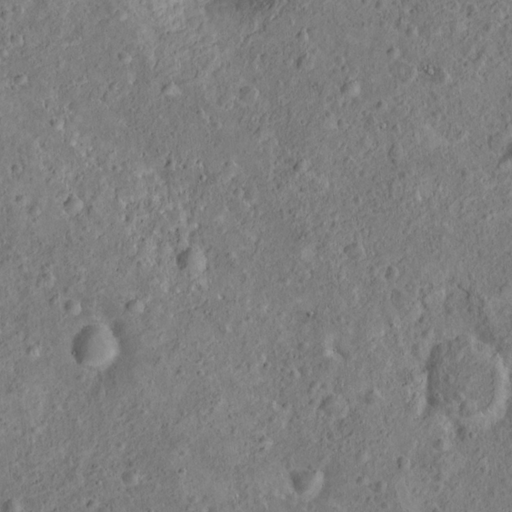
Objects detected: cone